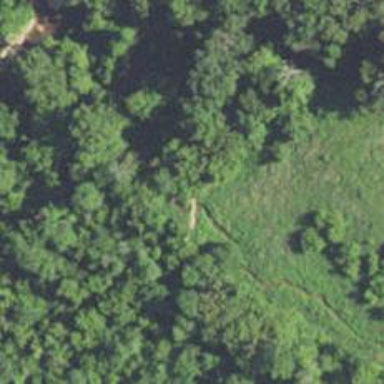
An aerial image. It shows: Path leading to bridge.